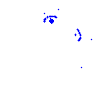
Particle: kaon